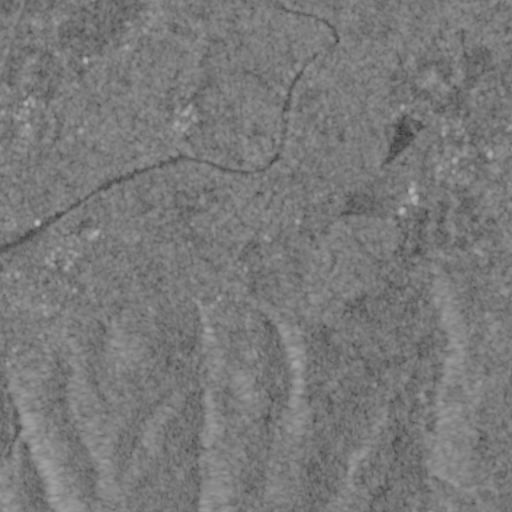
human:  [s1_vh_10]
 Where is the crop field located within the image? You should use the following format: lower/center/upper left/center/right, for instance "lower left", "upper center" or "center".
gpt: The crop field is located in the upper left of the image.
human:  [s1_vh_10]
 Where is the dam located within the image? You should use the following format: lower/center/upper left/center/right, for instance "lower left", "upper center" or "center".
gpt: The dam is located in the center right of the image.
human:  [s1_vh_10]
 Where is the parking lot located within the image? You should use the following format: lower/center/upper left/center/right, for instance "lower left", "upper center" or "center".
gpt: The parking lot is located in the upper right of the image.
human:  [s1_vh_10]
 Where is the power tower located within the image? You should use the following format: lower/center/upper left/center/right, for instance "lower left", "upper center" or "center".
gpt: There is no power tower in the image.

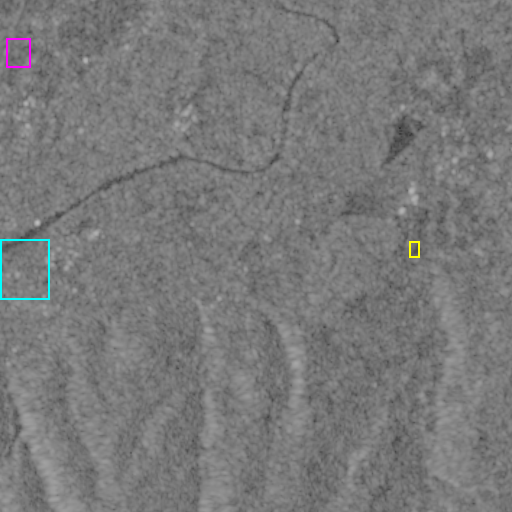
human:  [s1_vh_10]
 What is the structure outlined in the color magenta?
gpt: The structure outlined in magenta is a crop field.
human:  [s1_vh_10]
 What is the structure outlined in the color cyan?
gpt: The structure outlined in cyan is a park.
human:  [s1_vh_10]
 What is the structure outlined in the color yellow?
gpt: The structure outlined in yellow is a parking lot.
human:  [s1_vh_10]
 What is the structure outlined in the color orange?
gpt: There is no orange outline.